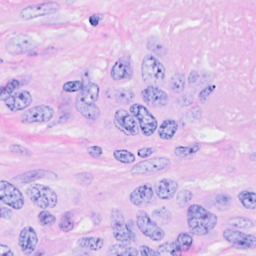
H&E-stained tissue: Breast